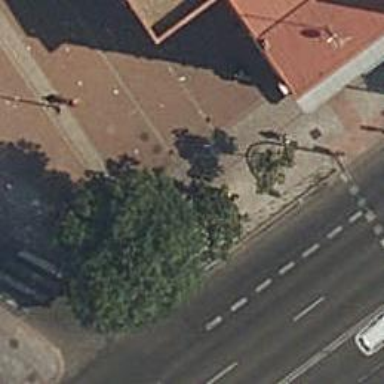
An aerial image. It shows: Post box is visible.